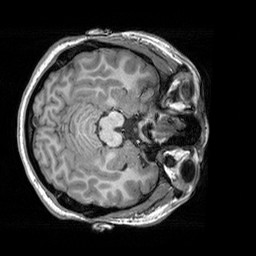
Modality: T1w
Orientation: axial
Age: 21
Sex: female
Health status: healthy
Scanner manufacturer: siemens
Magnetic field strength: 3 T
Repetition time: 2.3 s
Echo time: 0.00303 s